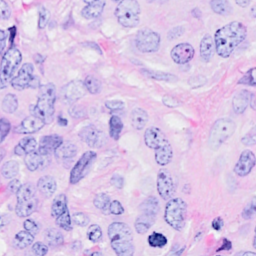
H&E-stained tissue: Breast